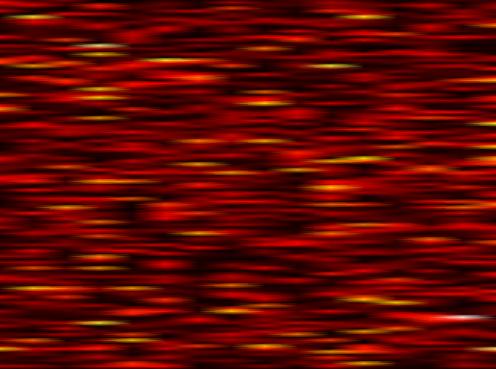
Label: UFMC